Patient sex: M
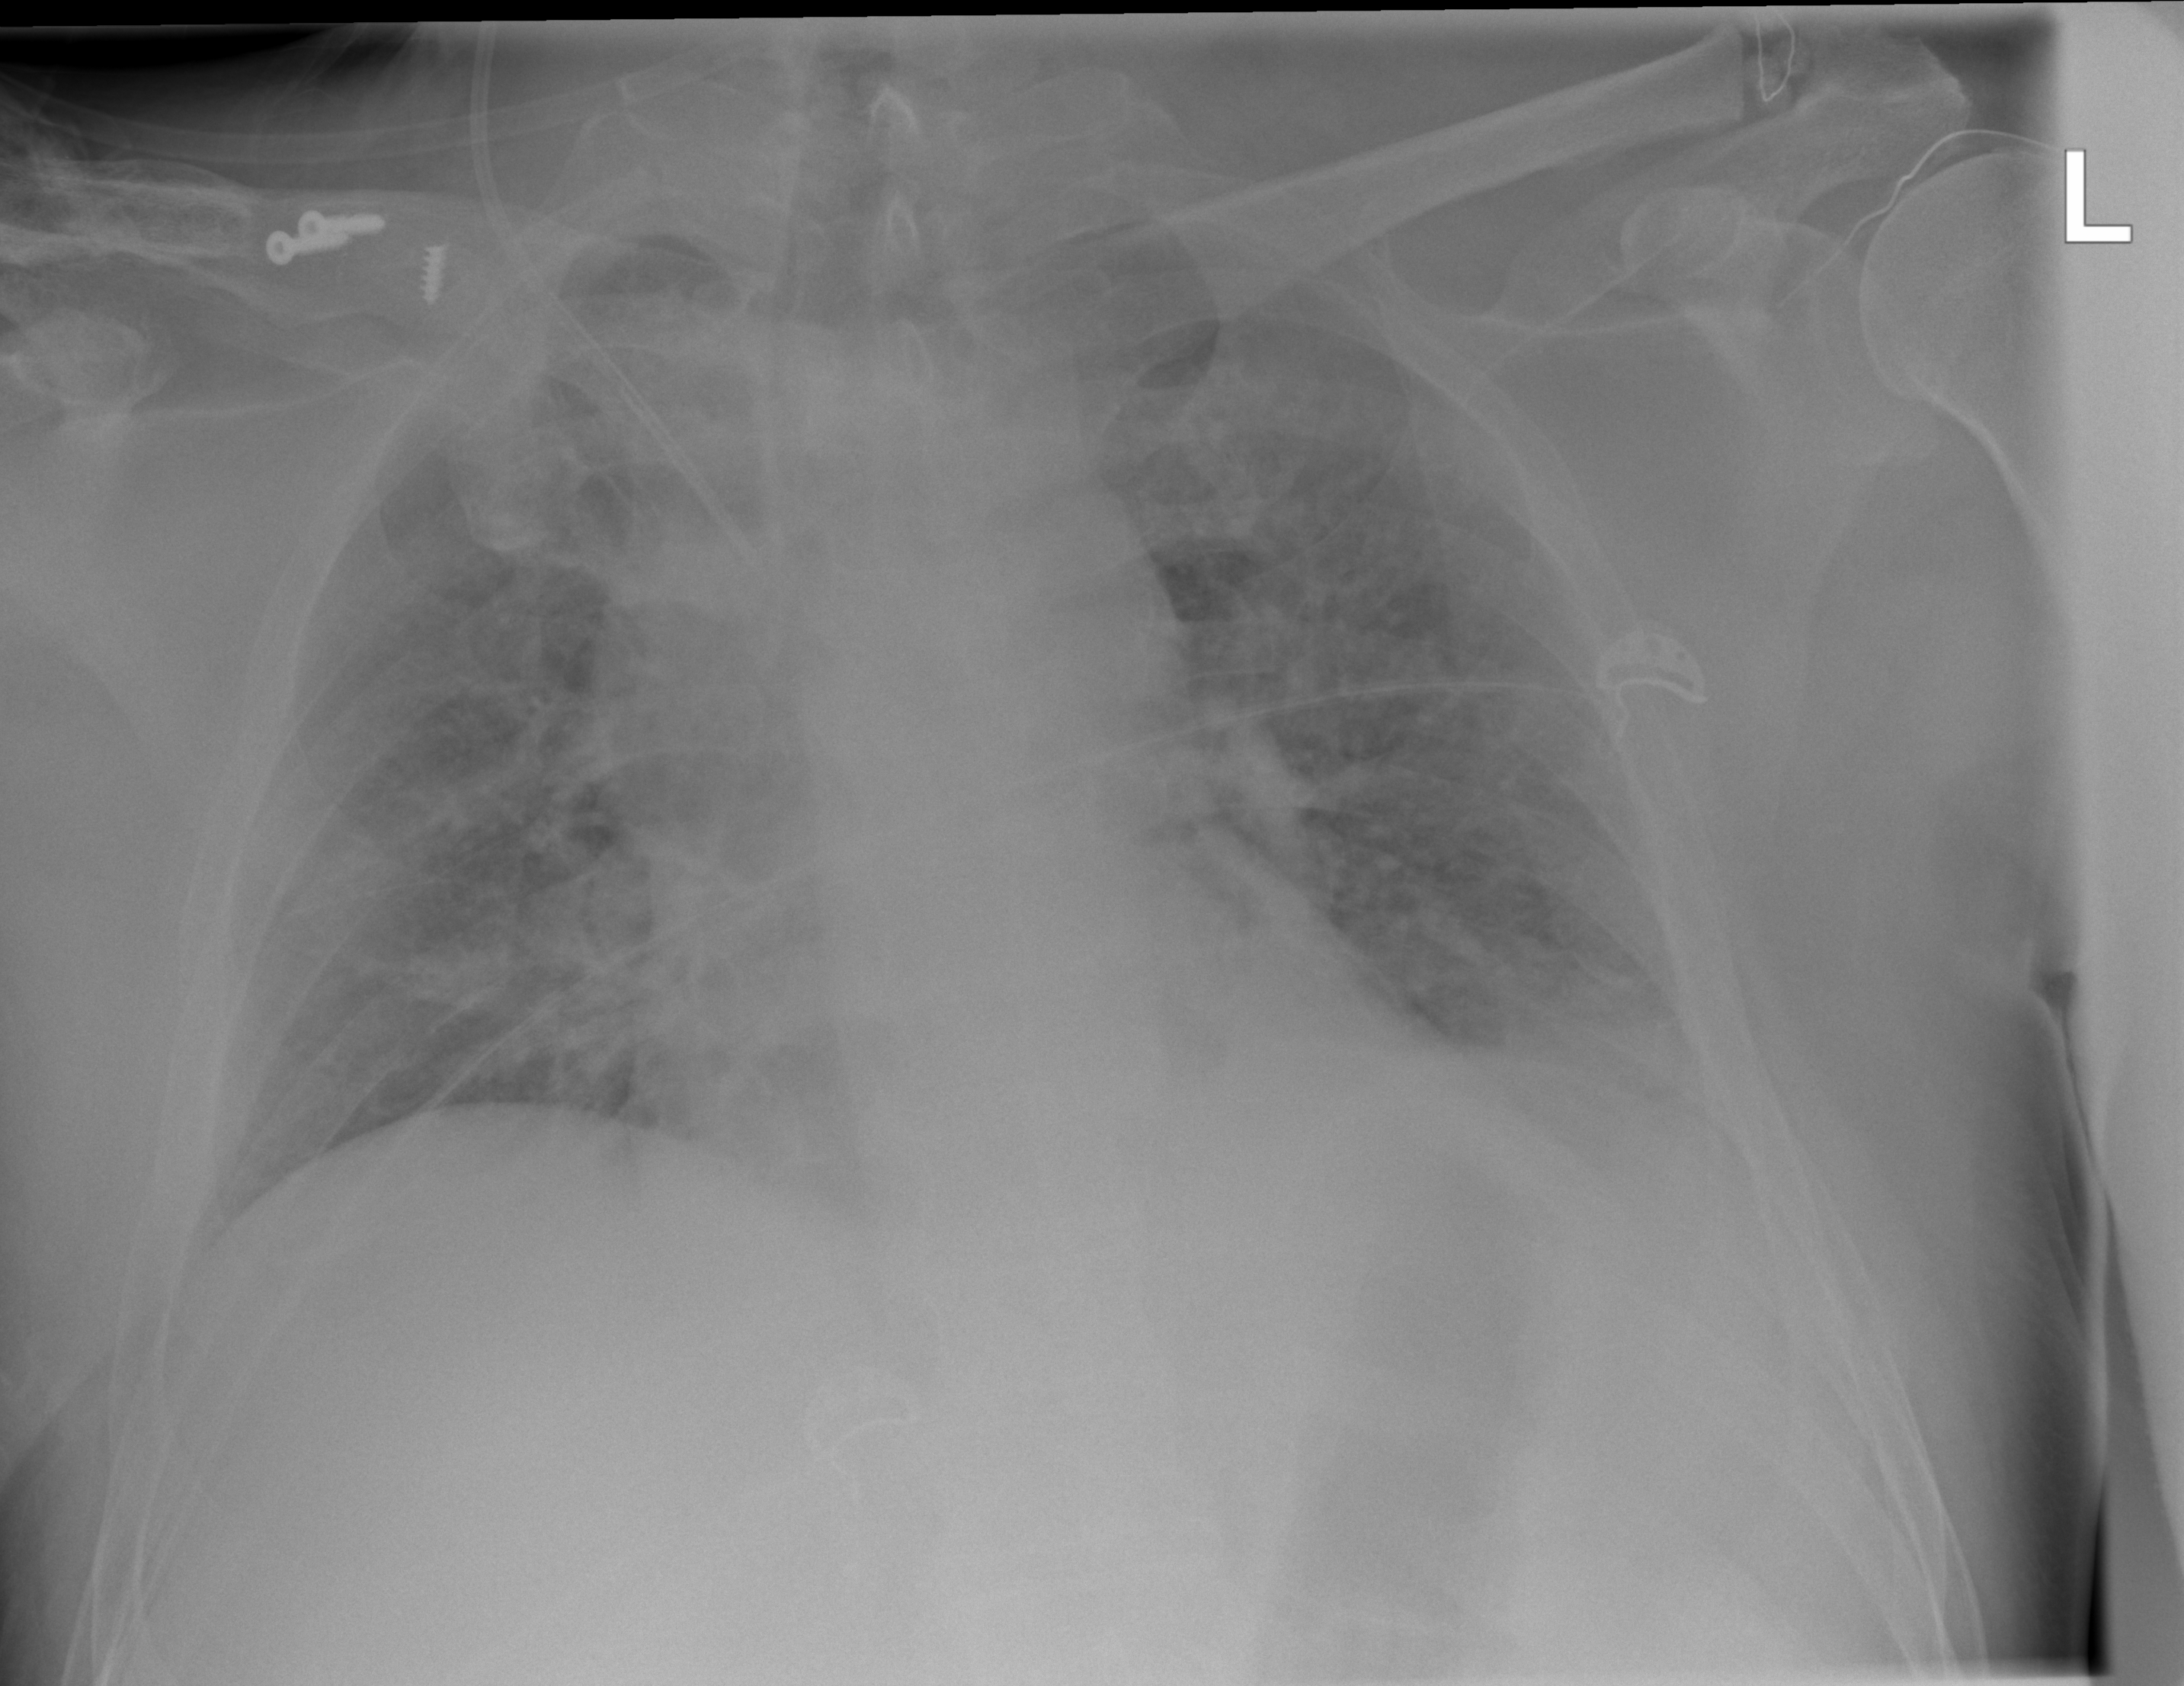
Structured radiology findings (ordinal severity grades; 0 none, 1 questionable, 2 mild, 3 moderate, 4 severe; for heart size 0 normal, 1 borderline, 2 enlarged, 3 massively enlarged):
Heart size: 2
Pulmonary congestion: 2
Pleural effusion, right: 0
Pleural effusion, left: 1
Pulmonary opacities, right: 2
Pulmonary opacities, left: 2
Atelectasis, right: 2
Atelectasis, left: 2